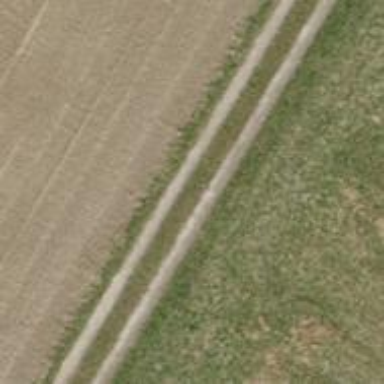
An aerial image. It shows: Track with fine gravel surface. The track type is grade3.